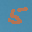
Label: 5